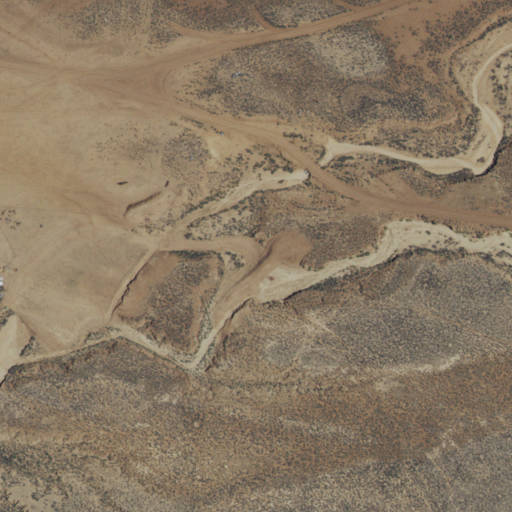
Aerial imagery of valley in New Mexico named Menfee Canyon containing shrub and evergreen forest